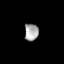
Tissue: lung
Cell type: Epithelial cells
Senescence score: 0.144
Nuclear area (px): 233
Mean DAPI intensity: 167.421